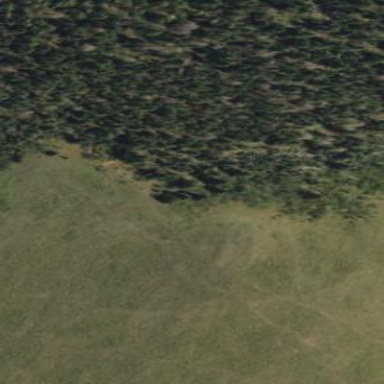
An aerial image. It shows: Dense evergreen needle-leaved woodland with trees all around.